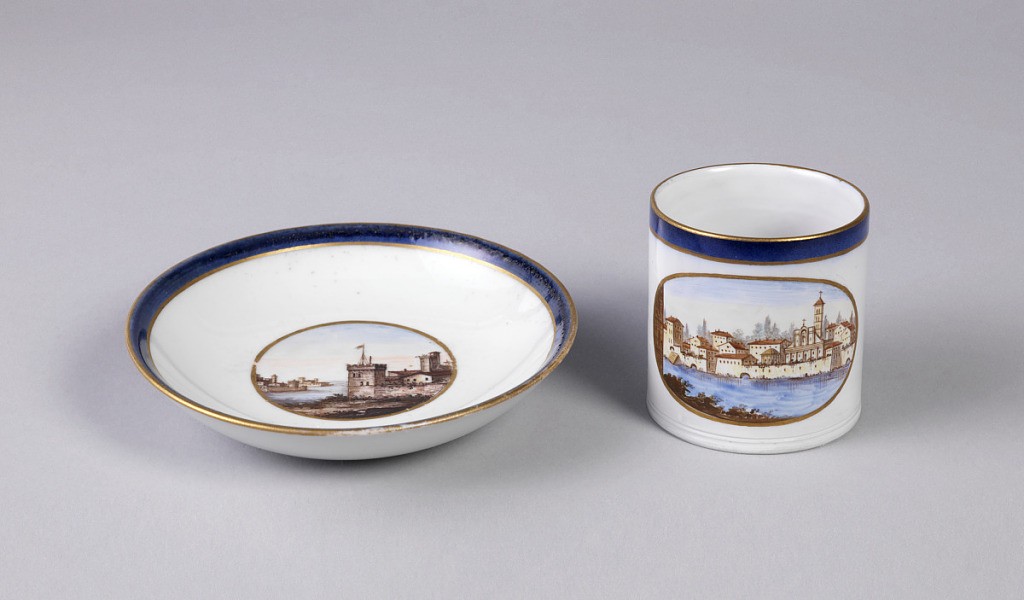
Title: Cup and Saucer, from a "Topographical" Dinner or Dessert Service ("A Vedute")
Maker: Doccia Porcelain Factory, Italian, established 1735
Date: ca. 1810–1820
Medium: hard paste porcelain, vitreous enamel, gold
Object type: cup and saucer
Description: Short cylindrical cup (a) with loop handle; gray-white ground decorated with underglaze-painted oval medallion showing  view of walled city along riverbank; rim with underglaze blue band between two thin gilt lines; three incised concentric lines around base; handle with gold "U" and dots. Circular saucer (b) with gray-white ground decorated circular central medalion showing view of walled cities on water; rim with underglaze blue band between two thin gilt bands.